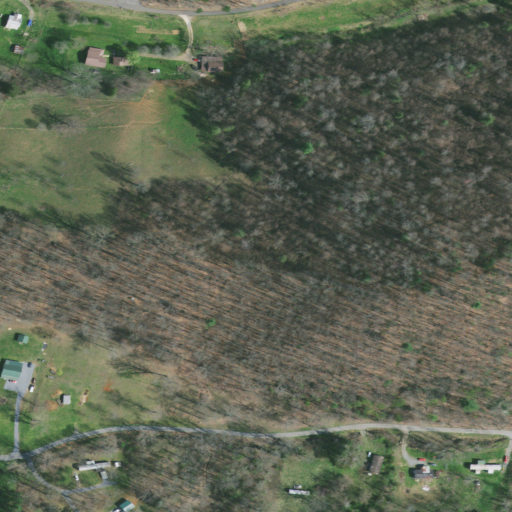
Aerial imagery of ridge(s) in Tennessee named Low Hill Ridge containing deciduous forest, open development, pasture, mixed forest, grassland, and low intensity development